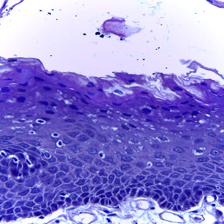
Diagnosis: Normal